Interaction volume radius: 5 \u00c5
Interaction volume height: 30 \u00c5
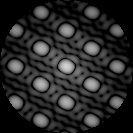
Disorder parameter: 0.006398